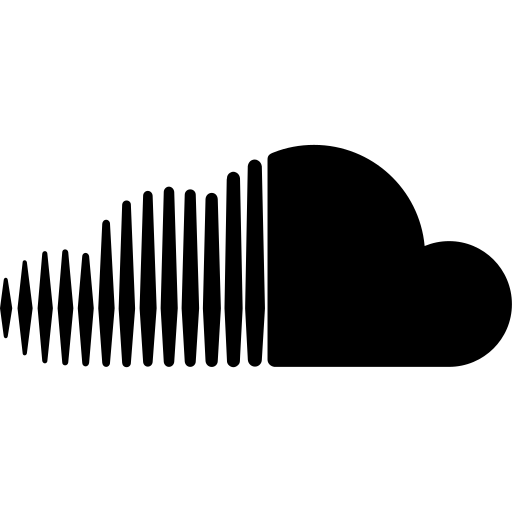
Tags: icon, FontAwesome, fa-icon, brand, soundcloud